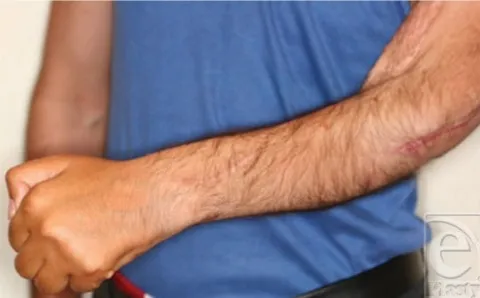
Wrist extension.
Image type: medical_photograph (skin_photograph)